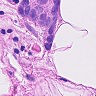
Metastatic tissue present: yes